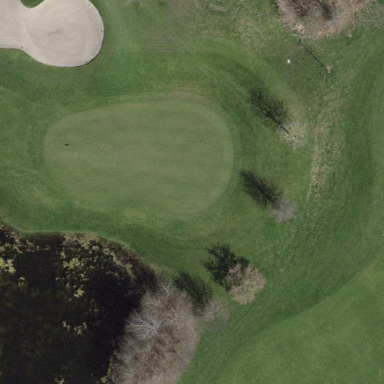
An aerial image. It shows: Golf green.